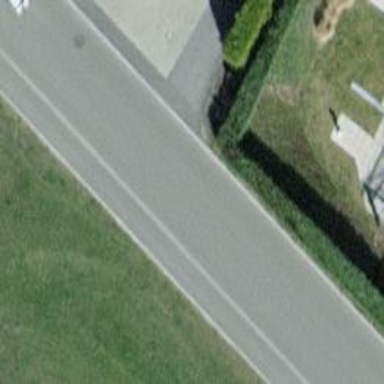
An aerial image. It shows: Hedge barrier.